Question: To set a default value in a form field in 'symfony2', I use the 'rel' attribute combined with jQuery as beautifully explained <URL>:
'''
$builder->add('title', 'text', array(
'attr'=> array(
'class'=>'prepopulate',
'rel'=>'Enter a title here...',
)
));
'''
This works perfectly and gives the following:
---

---
As you can see, the field is pre-populated with "Enter a title here...". If I validate the form as it is, validation does not take place as a default value is inserted (which makes sense).
I want to make sure the user customizes this field and does not just submit the form with the default value...
## Is there a way to check if the field as the same value as the rel attribute?
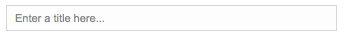
Answer: We can do this on the client side, and compare the rel attribute with the submitted data. If the value is the same, we clear the object:
'''
$(function() {
// When we submit the form
$('form').submit(function() {
//iterate over all the elements of the class "prepopulate"
jQuery('.prepopulate').each(function(){
//compare the values submitted vs rel attribute
if( jQuery(this).val() == jQuery(this).attr('rel'))
jQuery(this).val('');
});
return true;
});
});
'''